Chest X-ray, AP view. Patient: 44 years old, sex M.
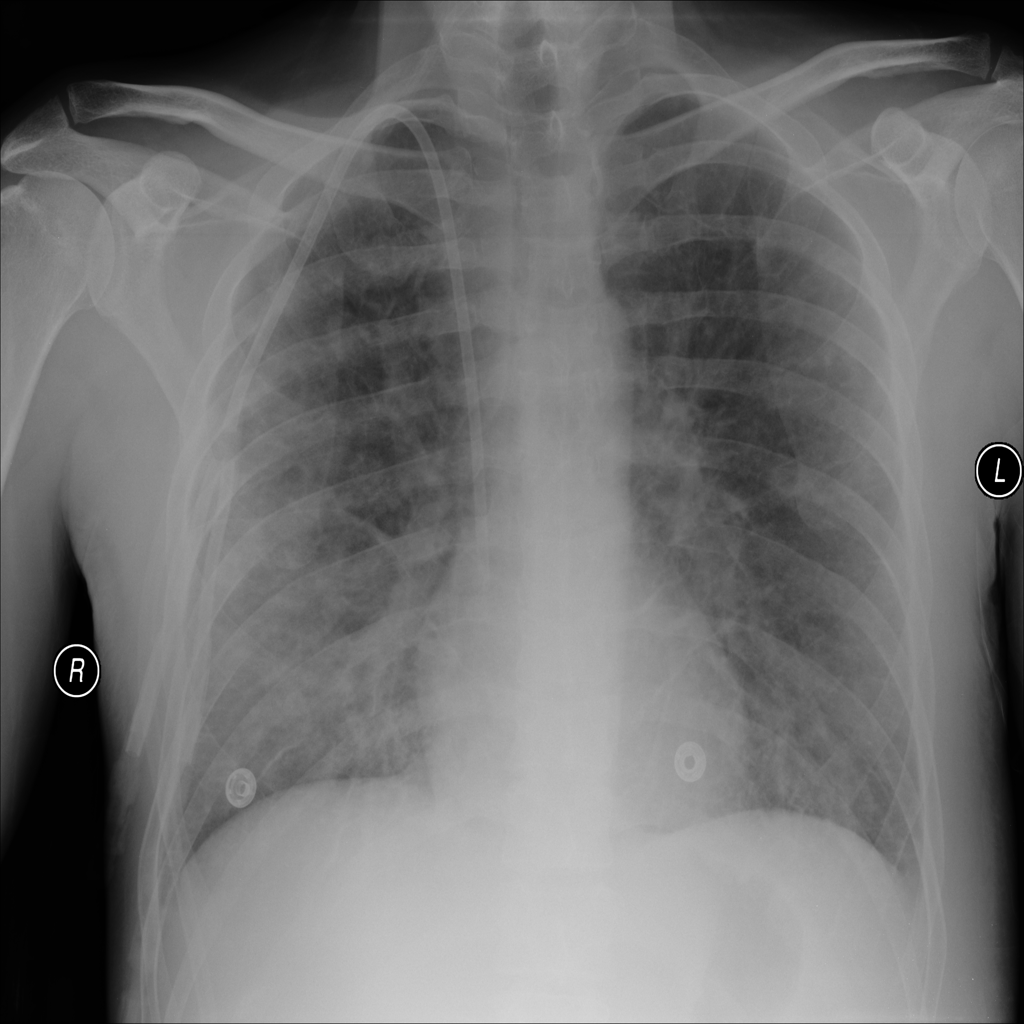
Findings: Edema